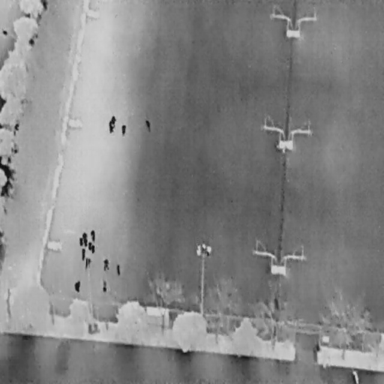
There are 17 objects shown in the infrared image, including a Bicycle, and 16 People.